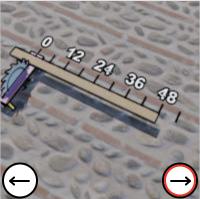
Task: length
Answer: 48
First scale value: 12.0